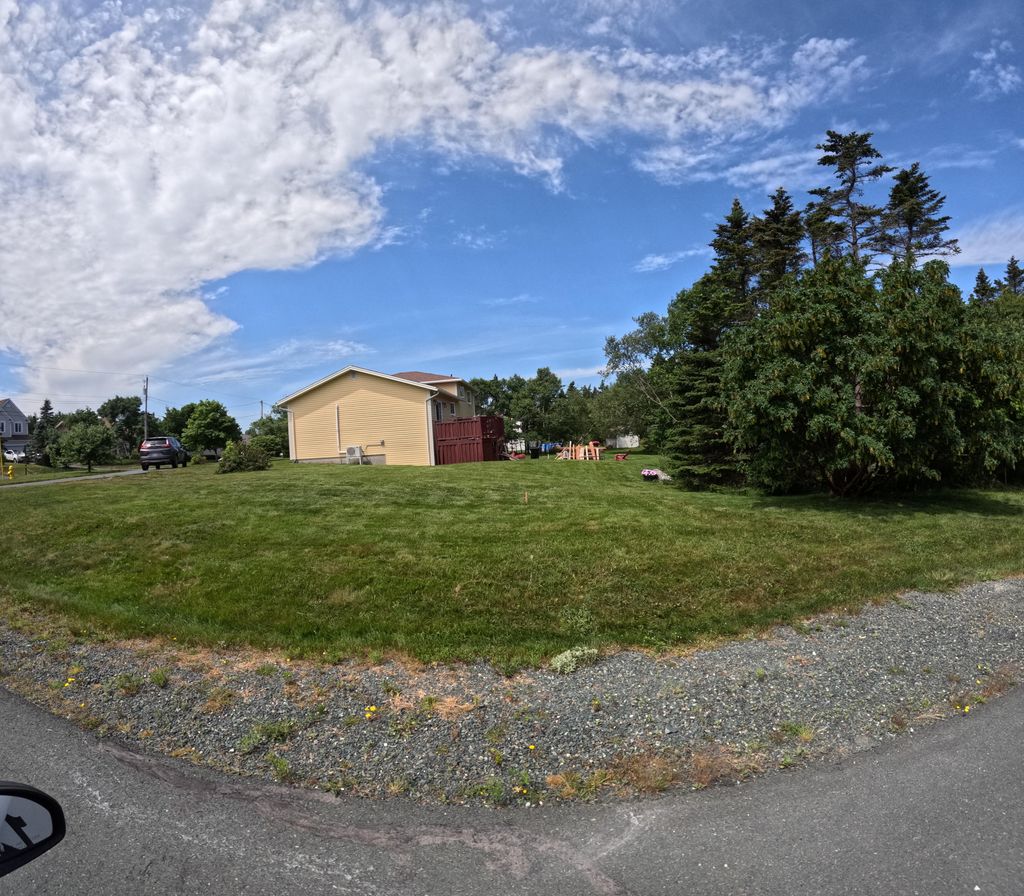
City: st_johns